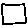
Label: square